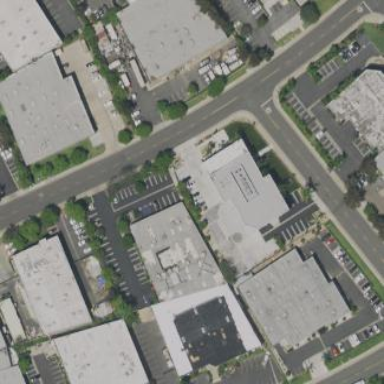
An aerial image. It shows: Commercial area.